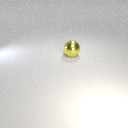
large yellow metal sphere